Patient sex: M
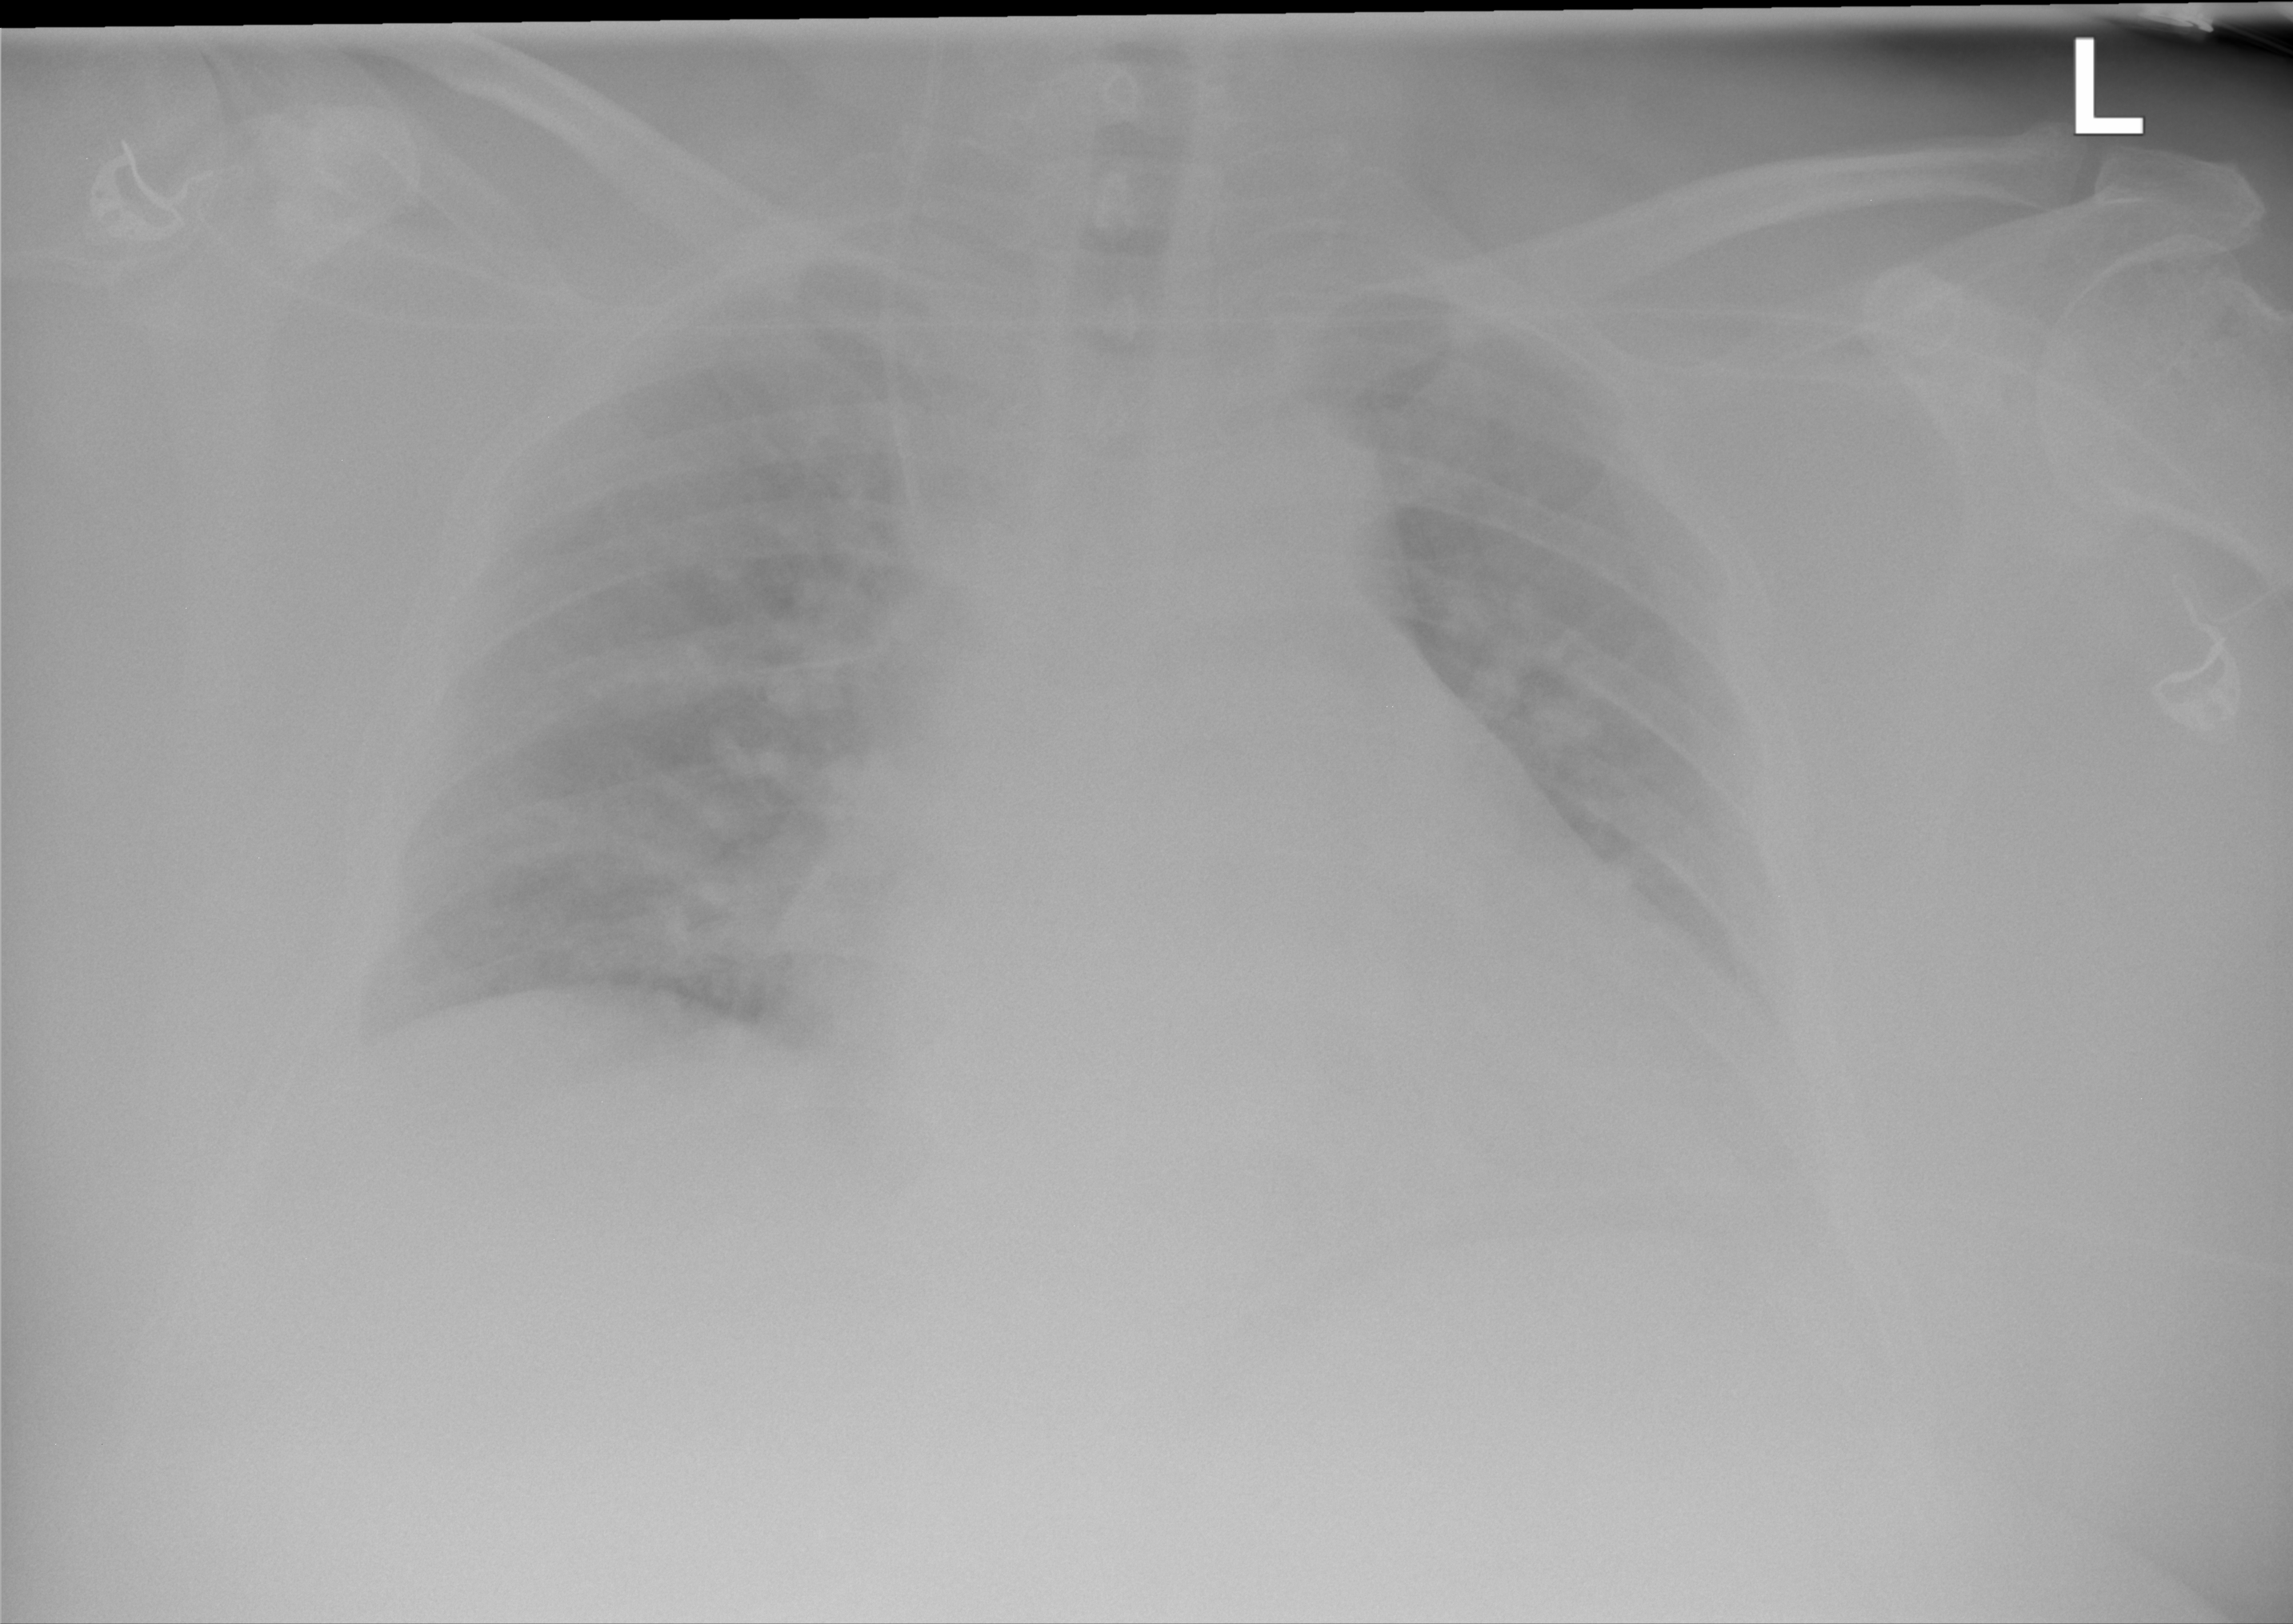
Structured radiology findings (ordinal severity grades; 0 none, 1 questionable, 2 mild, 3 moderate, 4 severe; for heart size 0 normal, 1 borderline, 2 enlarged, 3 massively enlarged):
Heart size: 2
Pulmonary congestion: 2
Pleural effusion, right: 0
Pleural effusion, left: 2
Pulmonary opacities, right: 2
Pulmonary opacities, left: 2
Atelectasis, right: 2
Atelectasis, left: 2